【题型】填空题　【知识点】立体几何　【难度】medium
某建筑物的部分建筑结构可以抽象为三棱锥 $P-ABC$, $PA = PB = PC = 4\sqrt{3}$, 底面 $\triangle ABC$ 是等腰直角三角形, 且 $AB = BC$, 顶点 $P$ 到底面 $\triangle ABC$ 的距离为 $6$, 则点 $B$ 到平面 $PAC$ 的距离为 \underline{\quad\quad\quad}.

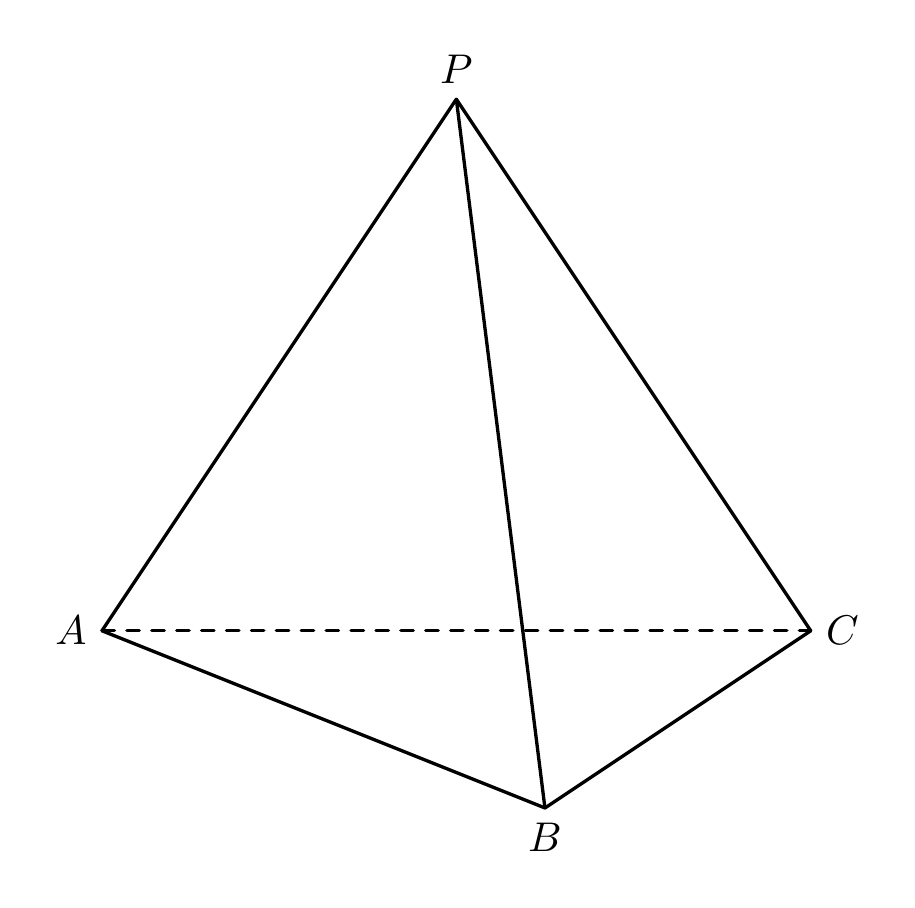
【解答】
【答案】 $2\sqrt{3}$

【知识点】 求点面距离、证明线面垂直

【分析】 由题意作 $AC$ 中点为 $D$, 连接 $PD, BD$, 利用几何知识证明 $PD \perp$ 平面 $ABC$, 则得 $PD = 6$, 从而可再证明 $BD \perp$ 平面 $PAC$, 从而可求得 $BD$ 的长, 从而可求解.

【详解】 如图所示, 作 $AC$ 中点为 $D$, 连接 $PD, BD$, 因为 $PA = PC$, 所以 $PD \perp AC$,

又因为 $\triangle ABC$ 是等腰直角三角形, 且 $AB = BC$, 所以 $BD \perp AC, DA = DB = DC$,

因为 $PA = PB = PC, DA = DB = DC$, $PD$ 是公共边, 所以 $\triangle PAD \cong \triangle PBD \cong \triangle PCD$,

所以 $\angle PDA = \angle PDB = \angle PDC = \frac{\pi}{2}$, 所以 $PD \perp AC, PD \perp BD$,

$AC \cap BD = D, AC \subset$ 平面 $ABC, BD \subset$ 平面 $ABC$, 所以 $PD \perp$ 平面 $ABC$.

所以 $PD$ 为点 $P$ 到底面 $ABC$ 的距离, 即 $PD = 6$.

在 $\triangle PAD$ 中, 根据勾股定理 $AD = \sqrt{PA^2 - PD^2} = 2\sqrt{3}, AC = 4\sqrt{3}$.

因为 $PD \perp BD, BD \perp AC, PD \cap AC = D, PD \subset$ 平面 $PAC, AC \subset$ 平面 $PAC$,

所以 $BD \perp$ 平面 $PAC$, 所以 $BD$ 为点 $B$ 到平面 $PAC$ 的距离,

在等腰直角三角形 $\triangle ABC$ 中, $BD = \frac{1}{2} AC = 2\sqrt{3}$.

故答案为: $2\sqrt{3}$.

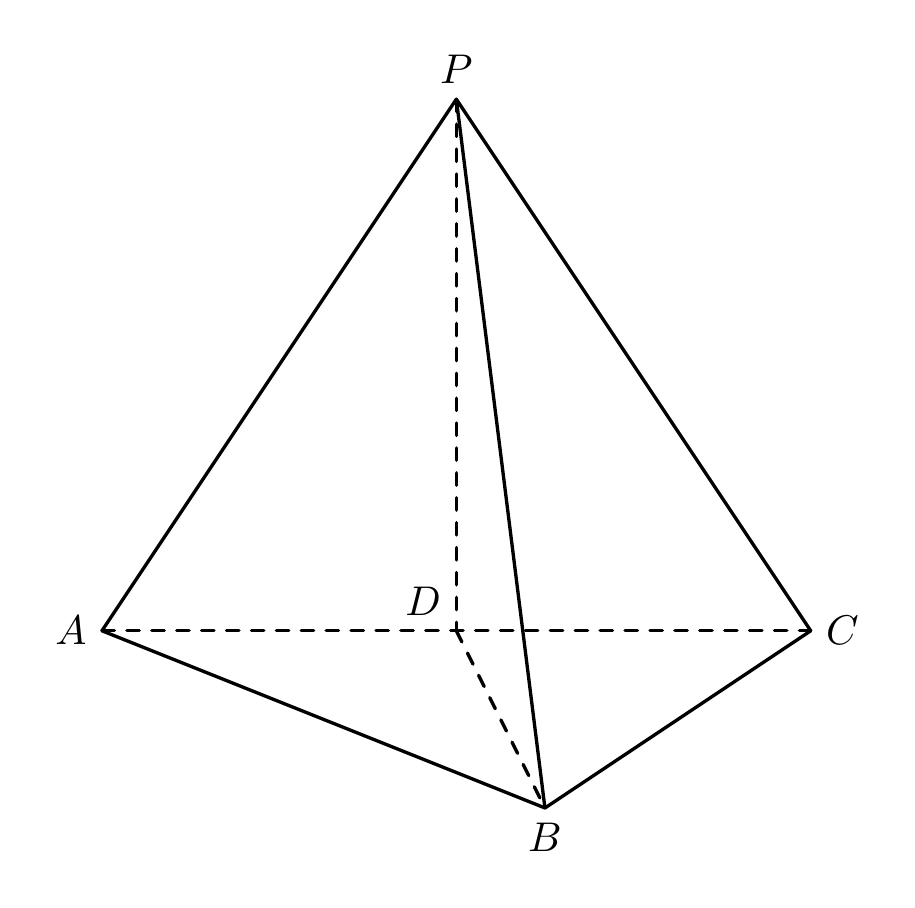